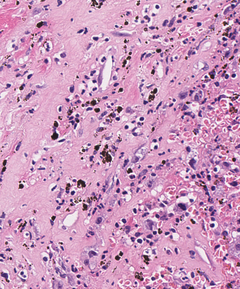
Tumor epithelial tissue: no
Tumor-associated stroma tissue: yes
Normal tissue: no